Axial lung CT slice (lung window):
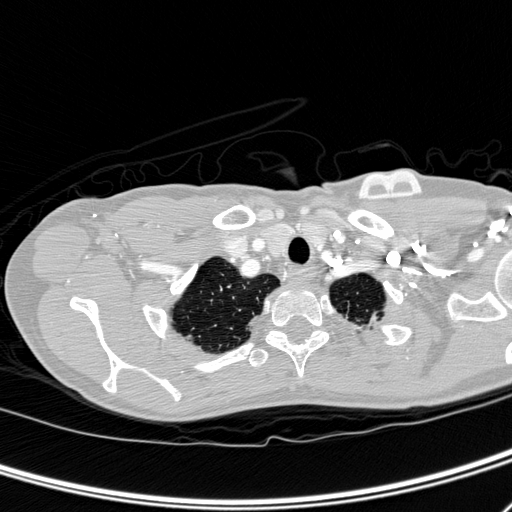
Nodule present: no